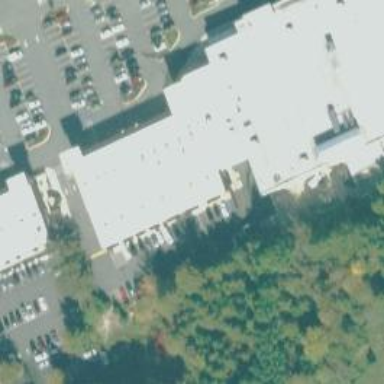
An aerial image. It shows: Fitness center located in leisure land.